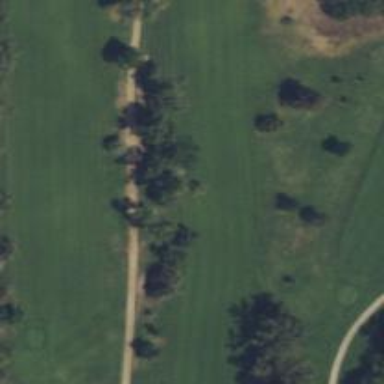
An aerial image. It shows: Well-maintained golf cartpath track.